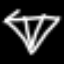
Label: diamond